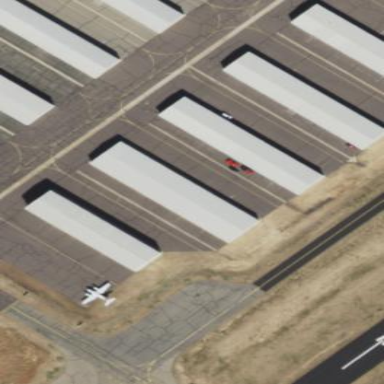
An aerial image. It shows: Hangar located at airport.